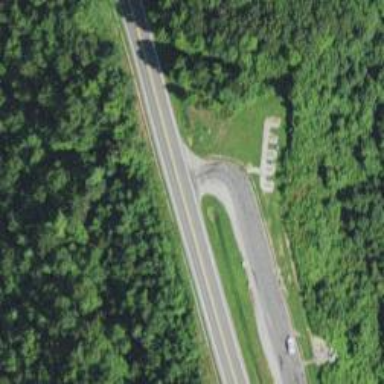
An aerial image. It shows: Rest area along the road.